Question: I am trying to create some themes in kivy. My program currently has 4 classes/screens. I have manged to be able to change the background colour of all the screens if a condition is met. I have tried to change the colour of all the text input's so intead of white, they are black. This is my code so far
Python:
'''
from kivy.app import App
from kivy.uix.boxlayout import BoxLayout
from kivy.uix.screenmanager import ScreenManager, Screen
from kivy.clock import *
from kivy.core.window import Window
from kivy.uix.textinput import TextInput
class WeatherRoot(ScreenManager, BoxLayout):
pass
class RegisterPage(Screen, BoxLayout):
pass
class WeatherApp(App):
pass
def iii(time):
print("h")
x = 1
if x == 1:
Window.clearcolor = (1, 1, 1, 0)
TextInput.background_color = (1,1,1,0)
pass
if __name__ == "__main__":
Clock.schedule_once(iii)
WeatherApp().run()
'''
Kivy:
'''
WeatherRoot:
<WeatherRoot>:
RegisterPage:
<RegisterPage>:
BoxLayout:
padding: [100, 50, 100, 50]
TextInput:
font_size: 30
TextInput:
font_size: 30
'''
The code to change the TextInput colour isn't working.
The background is white but the text-input isn't black as you can see

How would I be able to change the colour of the TextInput and properties widgets in general (e.g. the text colour of all labels), if a condition is met, with python code?
Thanks in advance
Note - It doesn't work with foreground_color or any of the colour settings like that.
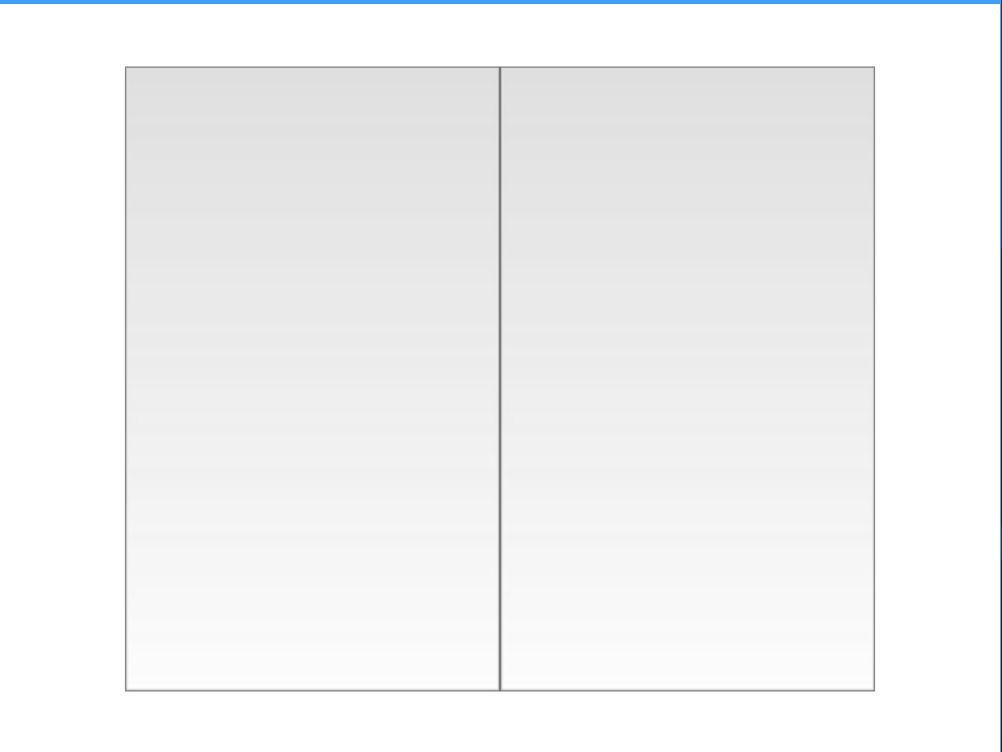
Answer: It seems that the concept of object/instance and classes does not differ. By using 'TextInput.background_color = (1,1,1,0)' you add or modify the "background_color" property of the TextInput class, not of the objects/instances created based on the TextInput class.
If you want to modify the property of the TextInputs (a.k.a instances/objects created based on the TextInput class) you must access those objects using the kivy methods through the parents:
'''
def iii(time):
x = 1
if x == 1:
Window.clearcolor = (1, 1, 1, 0)
root = App.get_running_app().root # WeatherRoot instance
screen = root.screens[0] # RegisterPage instance
box_layout = screen.children[0] # BoxLayout instance
for child in box_layout.children: # childs of box_layout
if isinstance(child, TextInput): # verify that the child is a TextInput
child.background_color = (1,1,1,0)
'''
I think you have extrapolated that in the case of Window it behaves similar to TextInput, but they are not the same since the first one is an instance of the WindowBase class, it is not a class unlike the second.